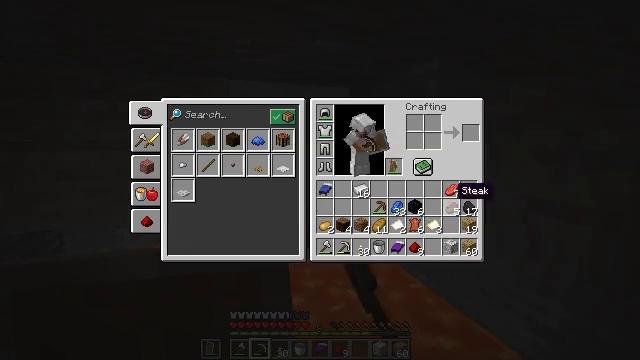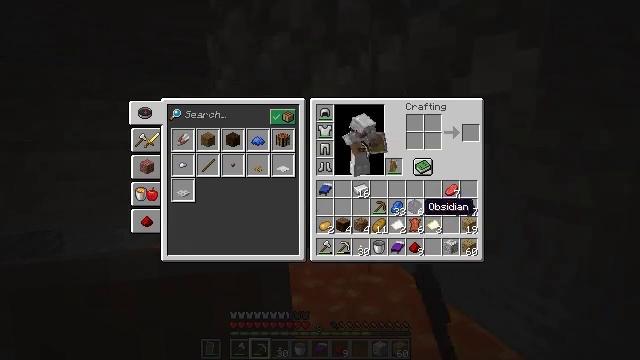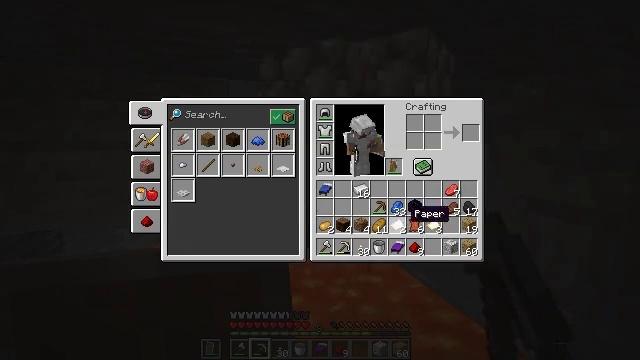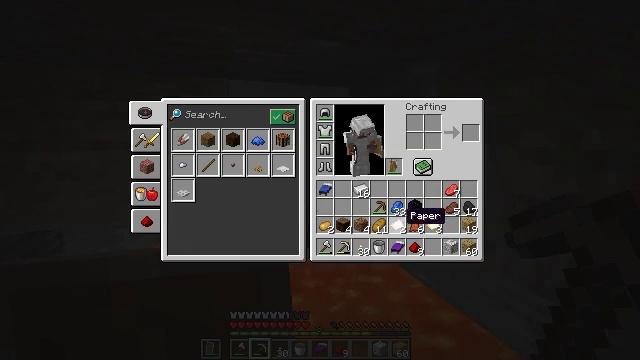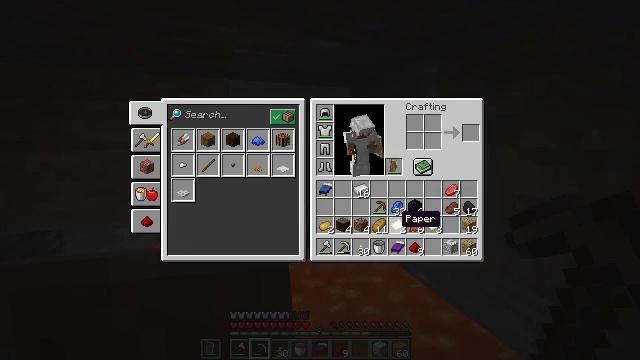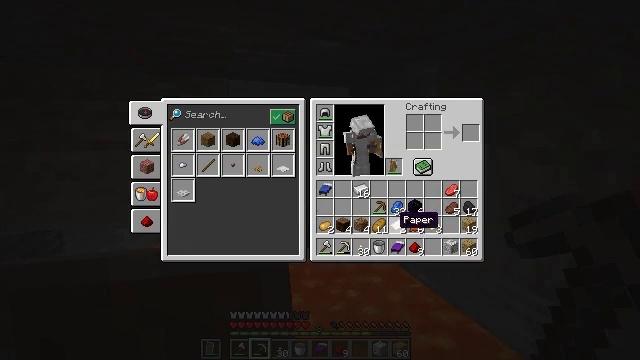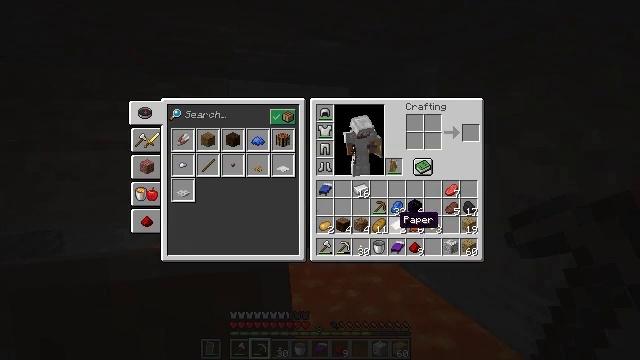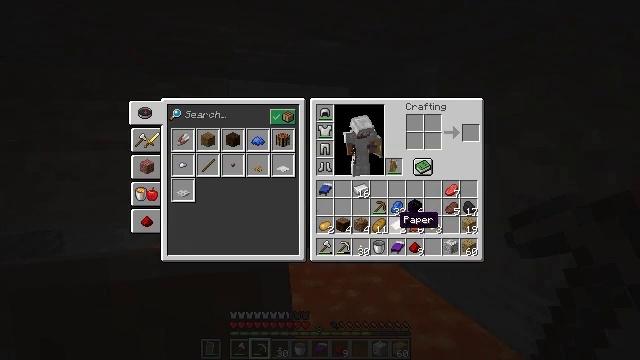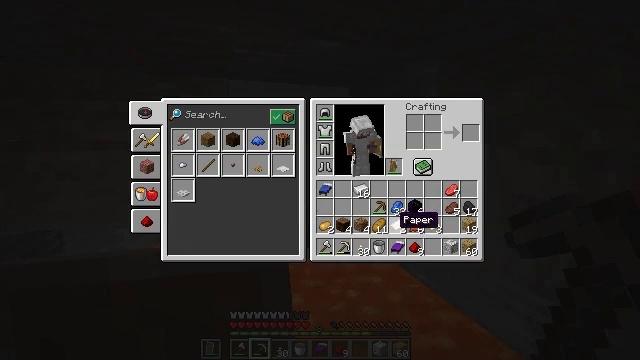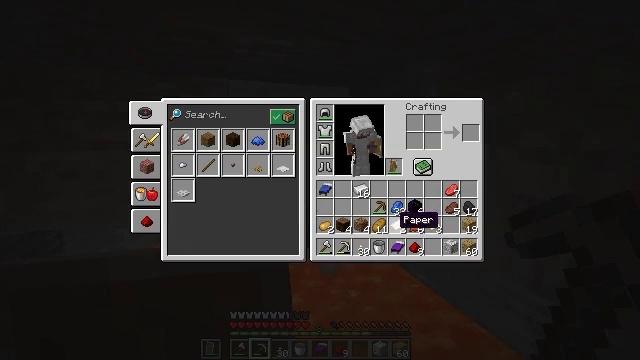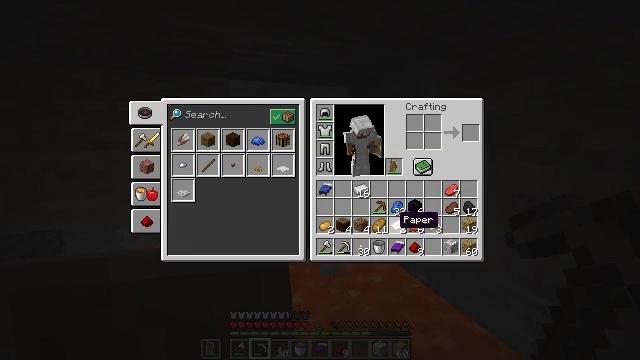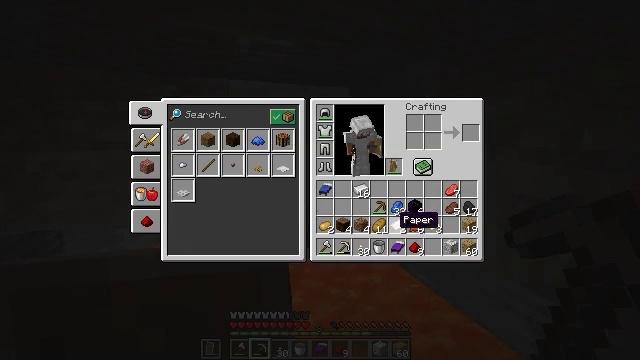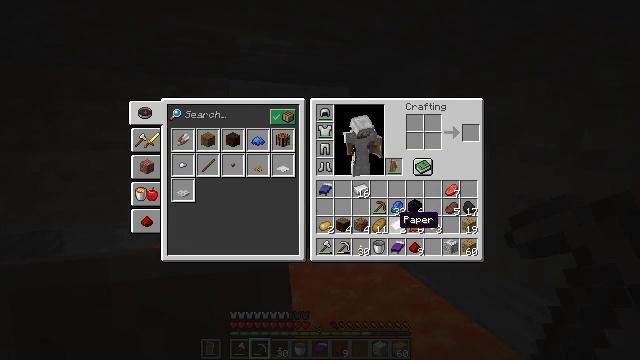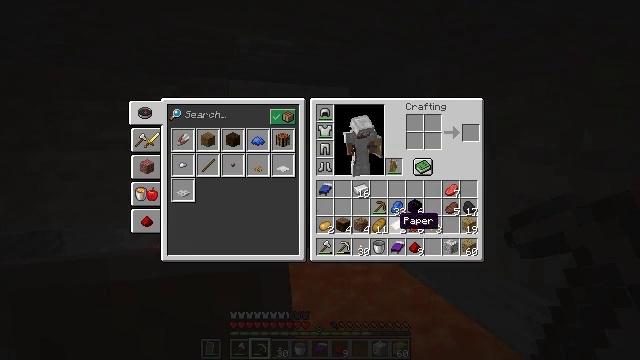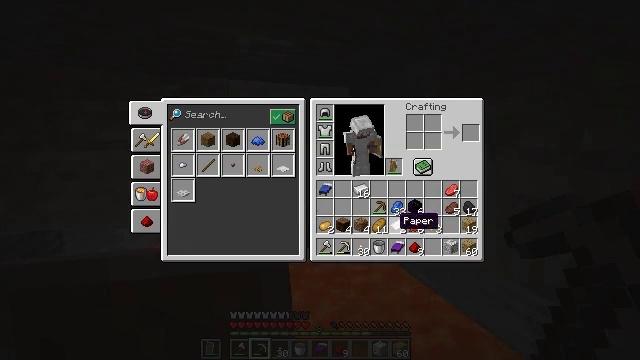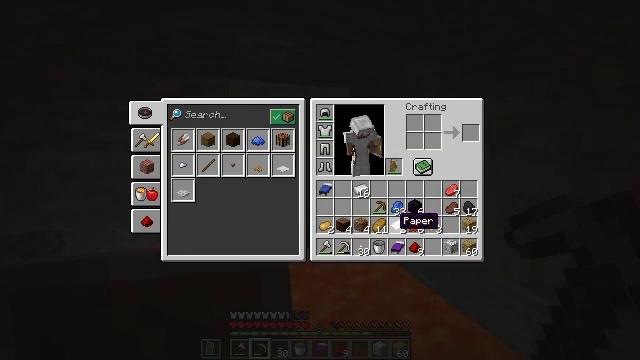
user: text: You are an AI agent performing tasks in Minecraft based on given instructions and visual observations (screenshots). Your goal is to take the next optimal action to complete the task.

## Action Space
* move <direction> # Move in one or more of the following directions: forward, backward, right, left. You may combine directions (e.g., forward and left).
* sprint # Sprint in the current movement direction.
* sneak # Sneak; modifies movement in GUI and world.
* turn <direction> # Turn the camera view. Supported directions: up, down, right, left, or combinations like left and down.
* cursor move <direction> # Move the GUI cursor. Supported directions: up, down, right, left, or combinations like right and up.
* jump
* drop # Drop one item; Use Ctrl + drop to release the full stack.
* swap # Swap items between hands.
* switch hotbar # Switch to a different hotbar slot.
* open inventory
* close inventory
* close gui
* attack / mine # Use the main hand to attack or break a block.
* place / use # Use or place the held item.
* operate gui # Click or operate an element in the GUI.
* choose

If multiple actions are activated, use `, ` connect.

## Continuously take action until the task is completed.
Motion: motion action
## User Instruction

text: Drop a piece of paper.
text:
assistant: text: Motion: sprint, cursor move left and down, open gui
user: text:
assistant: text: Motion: sprint, cursor move left and down
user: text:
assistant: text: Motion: sprint
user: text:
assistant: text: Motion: sprint
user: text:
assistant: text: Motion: sprint
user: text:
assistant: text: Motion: sprint
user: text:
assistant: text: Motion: sprint
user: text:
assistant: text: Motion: sprint
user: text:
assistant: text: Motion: sprint
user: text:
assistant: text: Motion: sprint
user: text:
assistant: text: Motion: sprint
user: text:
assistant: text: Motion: sprint
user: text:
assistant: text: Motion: sprint
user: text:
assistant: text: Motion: sprint
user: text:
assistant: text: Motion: sprint
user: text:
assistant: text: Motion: sprint
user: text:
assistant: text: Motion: sprint, drop
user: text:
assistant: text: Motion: sprint, drop
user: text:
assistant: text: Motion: sprint, drop
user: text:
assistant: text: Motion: sprint
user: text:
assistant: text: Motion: sprint
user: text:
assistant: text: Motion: sprint